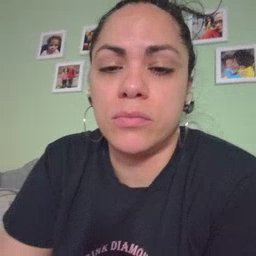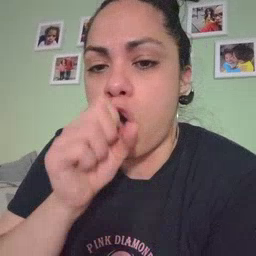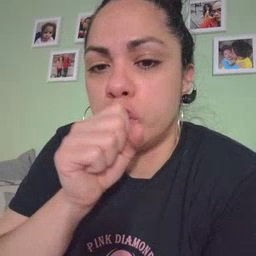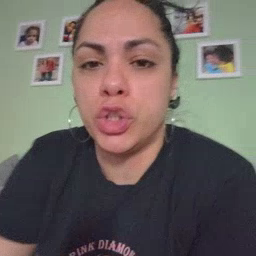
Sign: orange